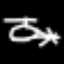
Label: airplane